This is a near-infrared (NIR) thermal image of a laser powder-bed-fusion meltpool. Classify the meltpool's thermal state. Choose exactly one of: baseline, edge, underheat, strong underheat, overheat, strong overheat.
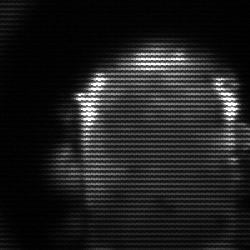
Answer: baseline